Question: I have 'rtf' documents that include an embedded object (an image). I need to extract this as an 'Image' object (or any other usable format). I have checked out this <URL>, so I moved on.

Here is a sample of the RTF Code (I had to shorten it because of size):
'''
{\rtf1\ansi\deff0{\fonttbl{\f0\fnil\fcharset0 MS Sans Serif;}}
\viewkind4\uc1\pard\lang1033\f0\fs18{\object\objemb{\*\objclass Package}\objw855\objh810{\*\objdata
<PHONE>
<PHONE>
<PHONE>
5061636b61676500
<PHONE>
<PHONE>
1f900000
02007369675f5f2e6a706700433a5c55736572735c726563657074696f6e5c4465736b746f705c
5369676e6174757265735c7369675f5f2e6a7067000000030034000000433a5c55736572735c52
45434550547e315c417070446174615c4c6f63616c5c54656d705c7369675f5f20283132292e6a
706700c18e0000ffd8ffe000104a46494600010101004800470000ffdb00430001010101010101
010101010101010101010101010101010101010101010101010101010101010101010101010101
010101010101010101010101010101010101ffdb00430101010101010101010101010101010101
010101010101010101010101010101010101010101010101010101010101010101010101010101
010101010101010101ffc0001108012c03e803012200021101031101ffc4001f00010002030002
0301000000000000000000090a07080b050602030401ffc4003f10000006030001040201030301
04070900000203040506010708090a11121314152116172223314118192532591a24576598d6d8
2933384651788497b7ffc4001a010101000301010000000000000000000000030204050106ffc4
002b11010003010100020103030402030000000002030401051112130614211522230731415124
32536162ffda000c03010002110311003f00bfc000000000000000000000000000000000000000
000000000000000000000000000000000000000000000000000000000000000000000000000000
000000000000000000000000000000000000000000000000000000000000000000000000000000
000000000000000000000000000000000000000000000000000000000000000000000000000000
000000000000000000000000000000000000000000000000000000000000000000000000000000
000000000000000000000000000000000000000000000000000000000000000000000000000000
000000000000000000000000000000000000000000000000000000000000000000000000000000
000000000000000000000000000000000000000000000000000000000000000000000000000000
000000000000000000000000000000000000000000000000000000000000000000000000000000
000000000000000000000000000000000000000000000000000000000000000000000000000000
...
005c0072006500630065007000740069006f006e005c004400650073006b0074006f0070005c00
5300690067006e006100740075007200650073005c007300690067005f005f002e006a00700067
00
<PHONE>
<PHONE>
}{\result{\pict\wmetafile8\picw2010\pich1905\picwgoal855\pichgoal810
0100090000033b0700000200210600000000050000000b0200000000050000000c02350038001c
000000fb02f4ff000000000000900100000001000000005365676f65205549000e0a52104c2308
00dd1900d894ef758001f3758d0e664a040000002d010000050000000902000000000500000001
02ffffff00a5000000410bc600880020002000000000002000200000000c002800000020000000
400000000100010000000000000100000000000000000000000000000000000000000000ffffff
...
0021001c001c000000fb021000070000000000bc02000000000102022253797374656d00008d0e
664a00000a0022008a0100000000ffffffff8cdd1900040000002d010100030000000000
}}}\par
}
'''
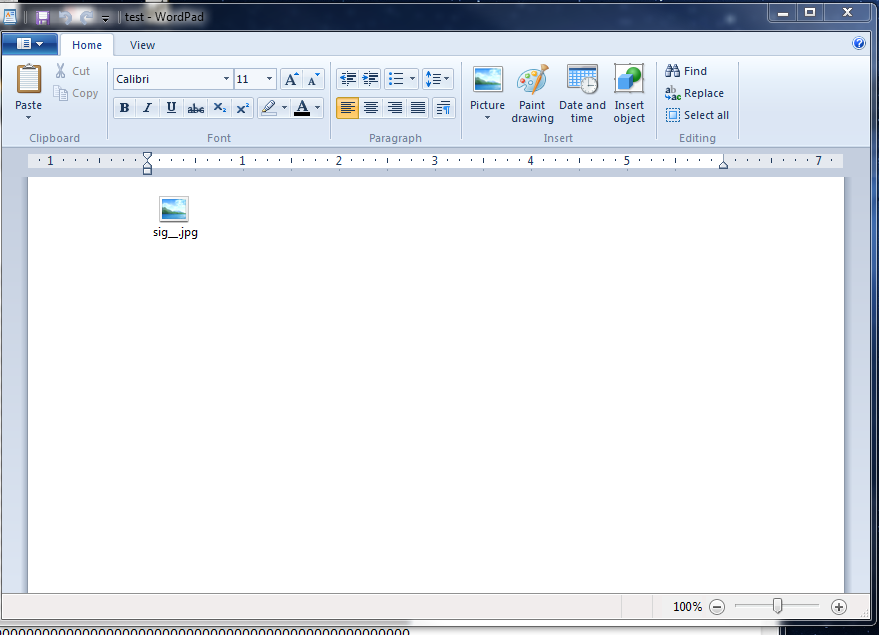
Answer: Here is a piece of code that can extract all objects ('Package' class objects) from an RTF stream:
'''
public static void ExtractPackageObjects(string filePath)
{
using (StreamReader sr = new StreamReader(filePath))
{
RtfReader reader = new RtfReader(sr);
IEnumerator<RtfObject> enumerator = reader.Read().GetEnumerator();
while(enumerator.MoveNext())
{
if (enumerator.Current.Text == "object")
{
if (RtfReader.MoveToNextControlWord(enumerator, "objclass"))
{
string className = RtfReader.GetNextText(enumerator);
if (className == "Package")
{
if (RtfReader.MoveToNextControlWord(enumerator, "objdata"))
{
byte[] data = RtfReader.GetNextTextAsByteArray(enumerator);
using (MemoryStream packageData = new MemoryStream())
{
RtfReader.ExtractObjectData(new MemoryStream(data), packageData);
packageData.Position = 0;
PackagedObject po = PackagedObject.Extract(packageData);
File.WriteAllBytes(po.DisplayName, po.Data);
}
}
}
}
}
}
}
}
'''
And here are the utility classes that this code uses. There is a simple stream-based RTF parser that allows to get to the interesting control words.
There is also a utility to extract data from a serialized Object Packager instance. Object Packager is an almost 20-years ago <URL>, but it's understandable.
This works fine on your provided sample, but you may have to adapt things around.
'''
public class RtfReader
{
public RtfReader(TextReader reader)
{
if (reader == null)
throw new ArgumentNullException("reader");
Reader = reader;
}
public TextReader Reader { get; private set; }
public IEnumerable<RtfObject> Read()
{
StringBuilder controlWord = new StringBuilder();
StringBuilder text = new StringBuilder();
Stack<RtfParseState> stack = new Stack<RtfParseState>();
RtfParseState state = RtfParseState.Group;
do
{
int i = Reader.Read();
if (i < 0)
{
if (!string.IsNullOrWhiteSpace(controlWord.ToString()))
yield return new RtfControlWord(controlWord.ToString());
if (!string.IsNullOrWhiteSpace(text.ToString()))
yield return new RtfText(text.ToString());
yield break;
}
char c = (char)i;
// noise chars
if ((c == '
') ||
(c == '
'))
continue;
switch (state)
{
case RtfParseState.Group:
if (c == '{')
{
stack.Push(state);
break;
}
if (c == '\')
{
state = RtfParseState.ControlWord;
break;
}
break;
case RtfParseState.ControlWord:
if (c == '\')
{
// another controlWord
if (!string.IsNullOrWhiteSpace(controlWord.ToString()))
{
yield return new RtfControlWord(controlWord.ToString());
controlWord.Clear();
}
break;
}
if (c == '{')
{
// a new group
state = RtfParseState.Group;
if (!string.IsNullOrWhiteSpace(controlWord.ToString()))
{
yield return new RtfControlWord(controlWord.ToString());
controlWord.Clear();
}
break;
}
if (c == '}')
{
// close group
state = stack.Count > 0 ? stack.Pop() : RtfParseState.Group;
if (!string.IsNullOrWhiteSpace(controlWord.ToString()))
{
yield return new RtfControlWord(controlWord.ToString());
controlWord.Clear();
}
break;
}
if (!Char.IsLetterOrDigit(c))
{
state = RtfParseState.Text;
text.Append(c);
if (!string.IsNullOrWhiteSpace(controlWord.ToString()))
{
yield return new RtfControlWord(controlWord.ToString());
controlWord.Clear();
}
break;
}
controlWord.Append(c);
break;
case RtfParseState.Text:
if (c == '\')
{
state = RtfParseState.EscapedText;
break;
}
if (c == '{')
{
if (!string.IsNullOrWhiteSpace(text.ToString()))
{
yield return new RtfText(text.ToString());
text.Clear();
}
// a new group
state = RtfParseState.Group;
break;
}
if (c == '}')
{
if (!string.IsNullOrWhiteSpace(text.ToString()))
{
yield return new RtfText(text.ToString());
text.Clear();
}
// close group
state = stack.Count > 0 ? stack.Pop() : RtfParseState.Group;
break;
}
text.Append(c);
break;
case RtfParseState.EscapedText:
if ((c == '\') || (c == '}') || (c == '{'))
{
state = RtfParseState.Text;
text.Append(c);
break;
}
// ansi character escape
if (c == ''')
{
text.Append(FromHexa((char)Reader.Read(), (char)Reader.Read()));
break;
}
if (!string.IsNullOrWhiteSpace(text.ToString()))
{
yield return new RtfText(text.ToString());
text.Clear();
}
// in fact, it's a normal controlWord
controlWord.Append(c);
state = RtfParseState.ControlWord;
break;
}
}
while (true);
}
public static bool MoveToNextControlWord(IEnumerator<RtfObject> enumerator, string word)
{
if (enumerator == null)
throw new ArgumentNullException("enumerator");
while (enumerator.MoveNext())
{
if (enumerator.Current.Text == word)
return true;
}
return false;
}
public static string GetNextText(IEnumerator<RtfObject> enumerator)
{
if (enumerator == null)
throw new ArgumentNullException("enumerator");
while (enumerator.MoveNext())
{
RtfText text = enumerator.Current as RtfText;
if (text != null)
return text.Text;
}
return null;
}
public static byte[] GetNextTextAsByteArray(IEnumerator<RtfObject> enumerator)
{
if (enumerator == null)
throw new ArgumentNullException("enumerator");
while (enumerator.MoveNext())
{
RtfText text = enumerator.Current as RtfText;
if (text != null)
{
List<byte> bytes = new List<byte>();
for (int i = 0; i < text.Text.Length; i += 2)
{
bytes.Add((byte)FromHexa(text.Text[i], text.Text[i + 1]));
}
return bytes.ToArray();
}
}
return null;
}
// Extracts an EmbeddedObject/ObjectHeader from a stream
// see [MS -OLEDS]: Object Linking and Embedding (OLE) Data Structures for more information
// chapter 2.2: OLE1.0 Format Structures
public static void ExtractObjectData(Stream inputStream, Stream outputStream)
{
if (inputStream == null)
throw new ArgumentNullException("inputStream");
if (outputStream == null)
throw new ArgumentNullException("outputStream");
BinaryReader reader = new BinaryReader(inputStream);
reader.ReadInt32(); // OLEVersion
int formatId = reader.ReadInt32(); // FormatID
if (formatId != 2) // see 2.2.4 Object Header. 2 means EmbeddedObject
throw new NotSupportedException();
ReadLengthPrefixedAnsiString(reader); // className
ReadLengthPrefixedAnsiString(reader); // topicName
ReadLengthPrefixedAnsiString(reader); // itemName
int nativeDataSize = reader.ReadInt32();
byte[] bytes = reader.ReadBytes(nativeDataSize);
outputStream.Write(bytes, 0, bytes.Length);
}
// see chapter 2.1.4 LengthPrefixedAnsiString
private static string ReadLengthPrefixedAnsiString(BinaryReader reader)
{
int length = reader.ReadInt32();
if (length == 0)
return string.Empty;
byte[] bytes = reader.ReadBytes(length);
return Encoding.Default.GetString(bytes, 0, length - 1);
}
private enum RtfParseState
{
ControlWord,
Text,
EscapedText,
Group
}
private static char FromHexa(char hi, char lo)
{
return (char)byte.Parse(hi.ToString() + lo, NumberStyles.HexNumber);
}
}
// Utility class to parse an OLE1.0 OLEOBJECT
public class PackagedObject
{
private PackagedObject()
{
}
public string DisplayName { get; private set; }
public string IconFilePath { get; private set; }
public int IconIndex { get; private set; }
public string FilePath { get; private set; }
public byte[] Data { get; private set; }
private static string ReadAnsiString(BinaryReader reader)
{
StringBuilder sb = new StringBuilder();
do
{
byte b = reader.ReadByte();
if (b == 0)
return sb.ToString();
sb.Append((char)b);
}
while (true);
}
public static PackagedObject Extract(Stream inputStream)
{
if (inputStream == null)
throw new ArgumentNullException("inputStream");
BinaryReader reader = new BinaryReader(inputStream);
reader.ReadUInt16(); // sig
PackagedObject po = new PackagedObject();
po.DisplayName = ReadAnsiString(reader);
po.IconFilePath = ReadAnsiString(reader);
po.IconIndex = reader.ReadUInt16();
int type = reader.ReadUInt16();
if (type != 3) // 3 is file, 1 is link
throw new NotSupportedException();
reader.ReadInt32(); // nextsize
po.FilePath = ReadAnsiString(reader);
int dataSize = reader.ReadInt32();
po.Data = reader.ReadBytes(dataSize);
// note after that, there may be unicode + long path info
return po;
}
}
public class RtfObject
{
public RtfObject(string text)
{
if (text == null)
throw new ArgumentNullException("text");
Text = text.Trim();
}
public string Text { get; private set; }
}
public class RtfText : RtfObject
{
public RtfText(string text)
: base(text)
{
}
}
public class RtfControlWord : RtfObject
{
public RtfControlWord(string name)
: base(name)
{
}
}
'''